Question: I'm trying to place a picture on left , and explanation paragraph on the right side , it might be long to exceed the height of that image.
So i put out a minimal test case:
'''
<html>
<head>
<title> This is an demo </title>
<style>
img { float: left; }
</style>
</head>
<body>
<div id="content">
<img src="61add42atw1dnf1k4h4qzj.jpg" />
<p> This is a pretty long paragraph .. This is a pretty long paragraph .. This is a pretty long paragraph .. This is a pretty long paragraph .. This is a pretty long paragraph .. This is a pretty long paragraph .. This is a pretty long paragraph .. This is a pretty long paragraph .. This is a pretty long paragraph ..
</p>
</div>
<div id="content">
<img src="61add42atw1dnf1k4h4qzj.jpg" />
<p> This is a pretty long paragraph .. This is a pretty long paragraph .. This is a pretty long paragraph .. This is a pretty long paragraph .. This is a pretty long paragraph .. This is a pretty long paragraph .. This is a pretty long paragraph .. This is a pretty long paragraph .. This is a pretty long paragraph ..
</p>
</div>
</body>
</html>
'''
And the result (Chromium Browser 15) was totally bad:

The second 'div' overlapped the first one.
P.S: i tried to use a HTML table , but that's not what i wanted , it's better fix my mistake here
Thanks !
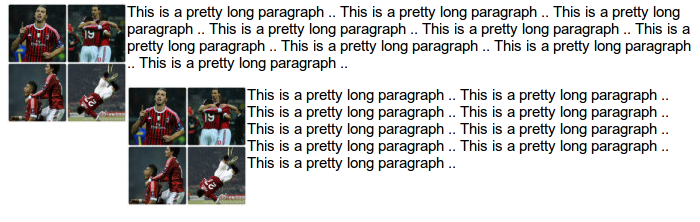
Answer: You can add a clear:both to the content 'div', that way they won't overlap each other.
'''
#content {
clear:both;
}
'''
Also, if you are using #content multiple times you should use a 'class' instead of an 'id'. On classes and ids: <URL>